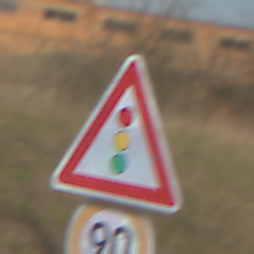
Verkehrszeichen: Lichtzeichenanlage
Zusatzzeichen unten: Geschwindigkeit90
Umgebung: Outdoor, Nature
Tageszeit: MorningAfternoon
Wetter: Clear
Licht: Natural
Jahreszeit: NotSpecified
Kontrast: HighContrast